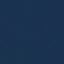
Label: SeaLake